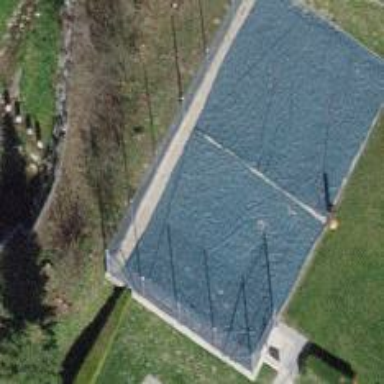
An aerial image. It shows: Volleyball court on leisure land pitch.